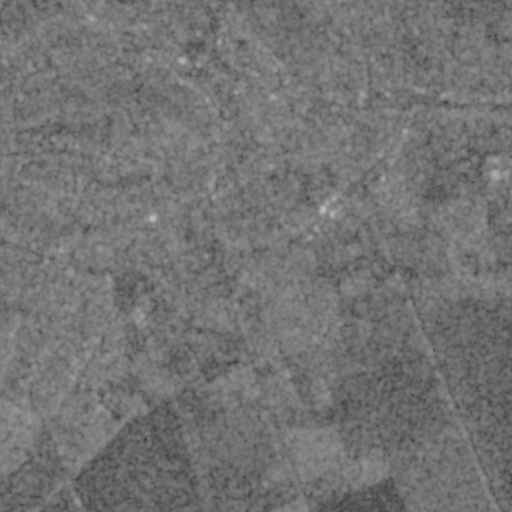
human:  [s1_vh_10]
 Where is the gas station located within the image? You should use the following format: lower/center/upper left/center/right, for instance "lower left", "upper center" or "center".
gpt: The gas station is located in the center of the image.
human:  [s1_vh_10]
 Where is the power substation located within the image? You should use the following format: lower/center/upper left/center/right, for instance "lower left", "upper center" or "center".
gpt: The power substation is located in the lower left of the image.
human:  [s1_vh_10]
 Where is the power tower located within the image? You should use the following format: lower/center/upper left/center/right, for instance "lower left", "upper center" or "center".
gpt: The power tower is located in the lower left of the image.
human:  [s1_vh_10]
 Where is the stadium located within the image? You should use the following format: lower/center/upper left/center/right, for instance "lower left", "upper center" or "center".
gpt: The stadium is located in the upper center of the image.
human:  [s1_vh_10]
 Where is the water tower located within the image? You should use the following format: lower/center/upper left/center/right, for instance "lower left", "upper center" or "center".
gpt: The water tower is located in the upper center of the image.
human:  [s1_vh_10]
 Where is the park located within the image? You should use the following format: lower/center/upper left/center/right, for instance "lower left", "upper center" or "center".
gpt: There is no park in the image.

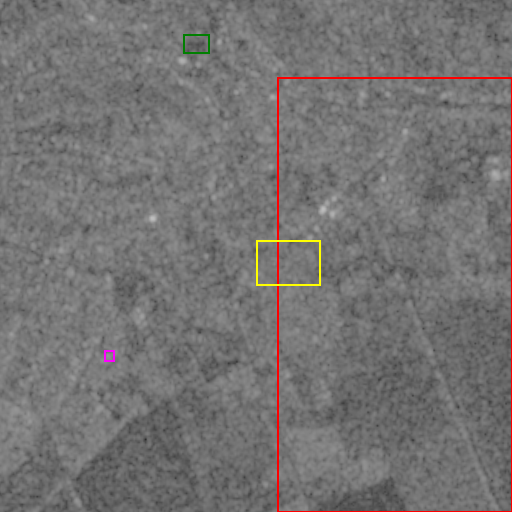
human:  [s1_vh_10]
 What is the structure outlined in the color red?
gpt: The structure outlined in red is a crop field.
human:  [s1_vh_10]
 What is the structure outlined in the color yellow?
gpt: The structure outlined in yellow is a park.
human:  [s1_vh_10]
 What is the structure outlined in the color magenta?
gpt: The structure outlined in magenta is a power substation.
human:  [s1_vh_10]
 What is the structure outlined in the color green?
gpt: The structure outlined in green is a stadium.
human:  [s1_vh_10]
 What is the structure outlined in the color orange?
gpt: There is no orange outline.